Question: i use the markdown module in node.js , when i get some text from mongodb , i turn it to markdown :
'''
newsList.forEach(function (news) {
news.publishContent = markdown.toHTML(news.publishContent);
})
'''
and send the data to the html via angular :
'''
<p ng-bind="nl.publishContent" ng-show="!isEdit"></p>
'''
but the result in the html page is

the html elements doesn't resolve into html elements , they are toString into the html , how to make it resolve into html ?
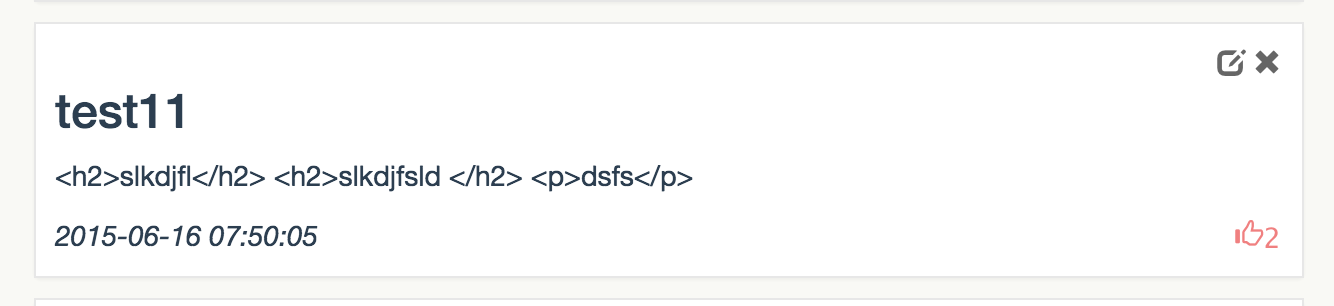
Answer: Use 'ng-bind-html' instead of 'ng-bind'.